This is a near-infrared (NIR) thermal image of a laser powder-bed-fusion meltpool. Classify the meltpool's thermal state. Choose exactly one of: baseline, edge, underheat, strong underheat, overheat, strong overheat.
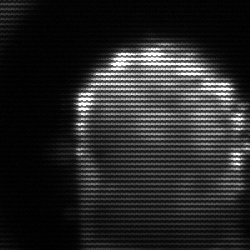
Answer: baseline